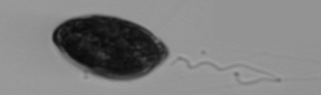
Label: Prorocentrum